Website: apple
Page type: payment
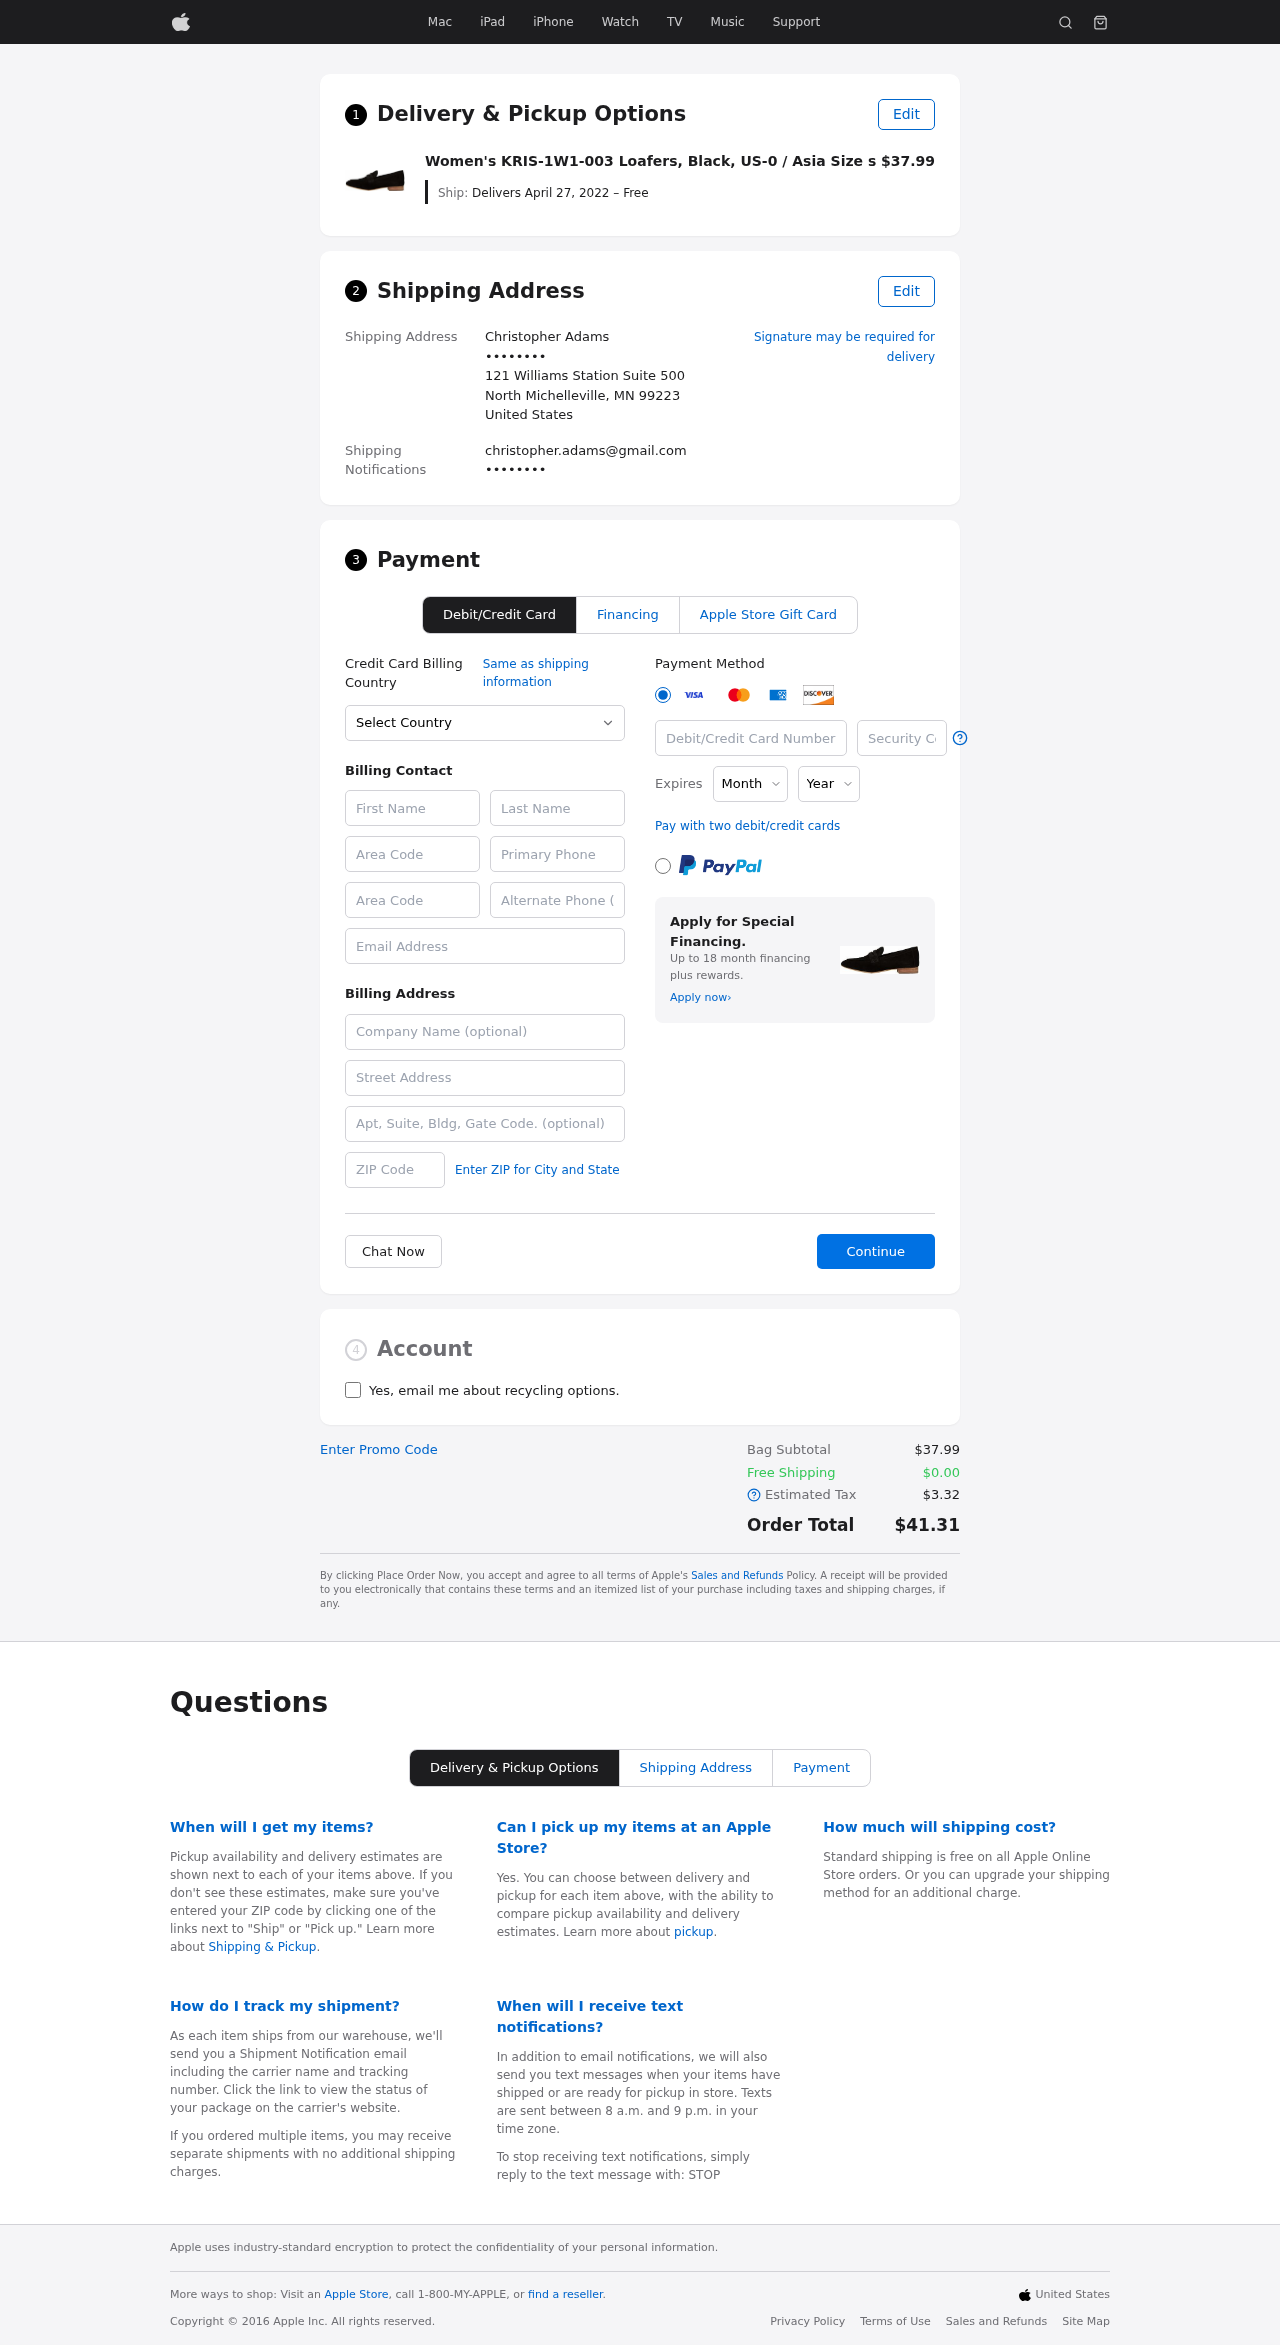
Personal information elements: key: PII_CARD_CVV
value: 015
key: PII_CARD_EXPIRY_MONTH
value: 10
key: PII_CARD_EXPIRY_YEAR
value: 29
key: PII_CARD_NUMBER
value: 4144 0937 4559 9385
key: PII_CITY_STATE_ZIP
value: North Michelleville, MN 99223
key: PII_COMPANY
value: Arnold-Young
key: PII_COUNTRY
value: United States
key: PII_EMAIL
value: christopher.adams@gmail.com
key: PII_EMAIL2
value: christopher.adams@gmail.com
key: PII_FIRSTNAME
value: Christopher
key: PII_FULLNAME
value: Christopher Adams
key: PII_LASTNAME
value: Adams
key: PII_PHONE3
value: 4266576461
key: PII_PHONE_ALT
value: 3773509475
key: PII_PHONE_ALT_AREA
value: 377
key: PII_PHONE_AREA
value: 426
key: PII_POSTCODE2
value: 40151
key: PII_SECURITY_CODE
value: BC89
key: PII_STREET
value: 121 Williams Station Suite 500
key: PII_STREET2
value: Suite 429
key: PII_PHONE
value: ••••••••
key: PII_PHONE2
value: ••••••••
Product elements: key: PRODUCT1_NAME
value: Women's KRIS-1W1-003 Loafers, Black, US-0 / Asia Size s
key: PRODUCT1_PRICE
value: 37.99
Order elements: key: ORDER_DELIVERY_DATE
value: Delivers April 27, 2022 – Free
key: ORDER_SUBTOTAL
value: $37.99
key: ORDER_SHIPPING_COST
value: $0.00
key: ORDER_TAX
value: $3.32
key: ORDER_TOTAL
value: $41.31